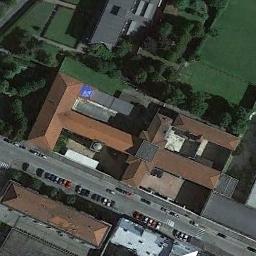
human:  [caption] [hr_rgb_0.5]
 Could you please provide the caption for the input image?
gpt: This is a church with two cyan square roofs .

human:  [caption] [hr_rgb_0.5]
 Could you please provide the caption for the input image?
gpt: A church with a brown roof, The church's main house has a cross-shaped roof, And there are several buildings and roads and trees and lawns around the church .

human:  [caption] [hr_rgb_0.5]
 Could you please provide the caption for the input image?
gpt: The church with some orange sloping roofs is built in the lawn .

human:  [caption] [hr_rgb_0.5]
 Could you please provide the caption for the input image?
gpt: The church is between the road and grass .

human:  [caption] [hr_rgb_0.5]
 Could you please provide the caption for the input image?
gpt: There are many cars on the road near the church .